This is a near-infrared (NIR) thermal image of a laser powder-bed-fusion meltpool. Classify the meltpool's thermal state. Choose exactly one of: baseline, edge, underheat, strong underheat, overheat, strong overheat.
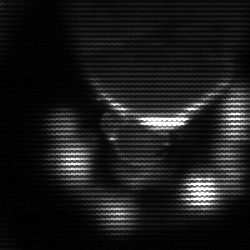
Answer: baseline